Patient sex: M
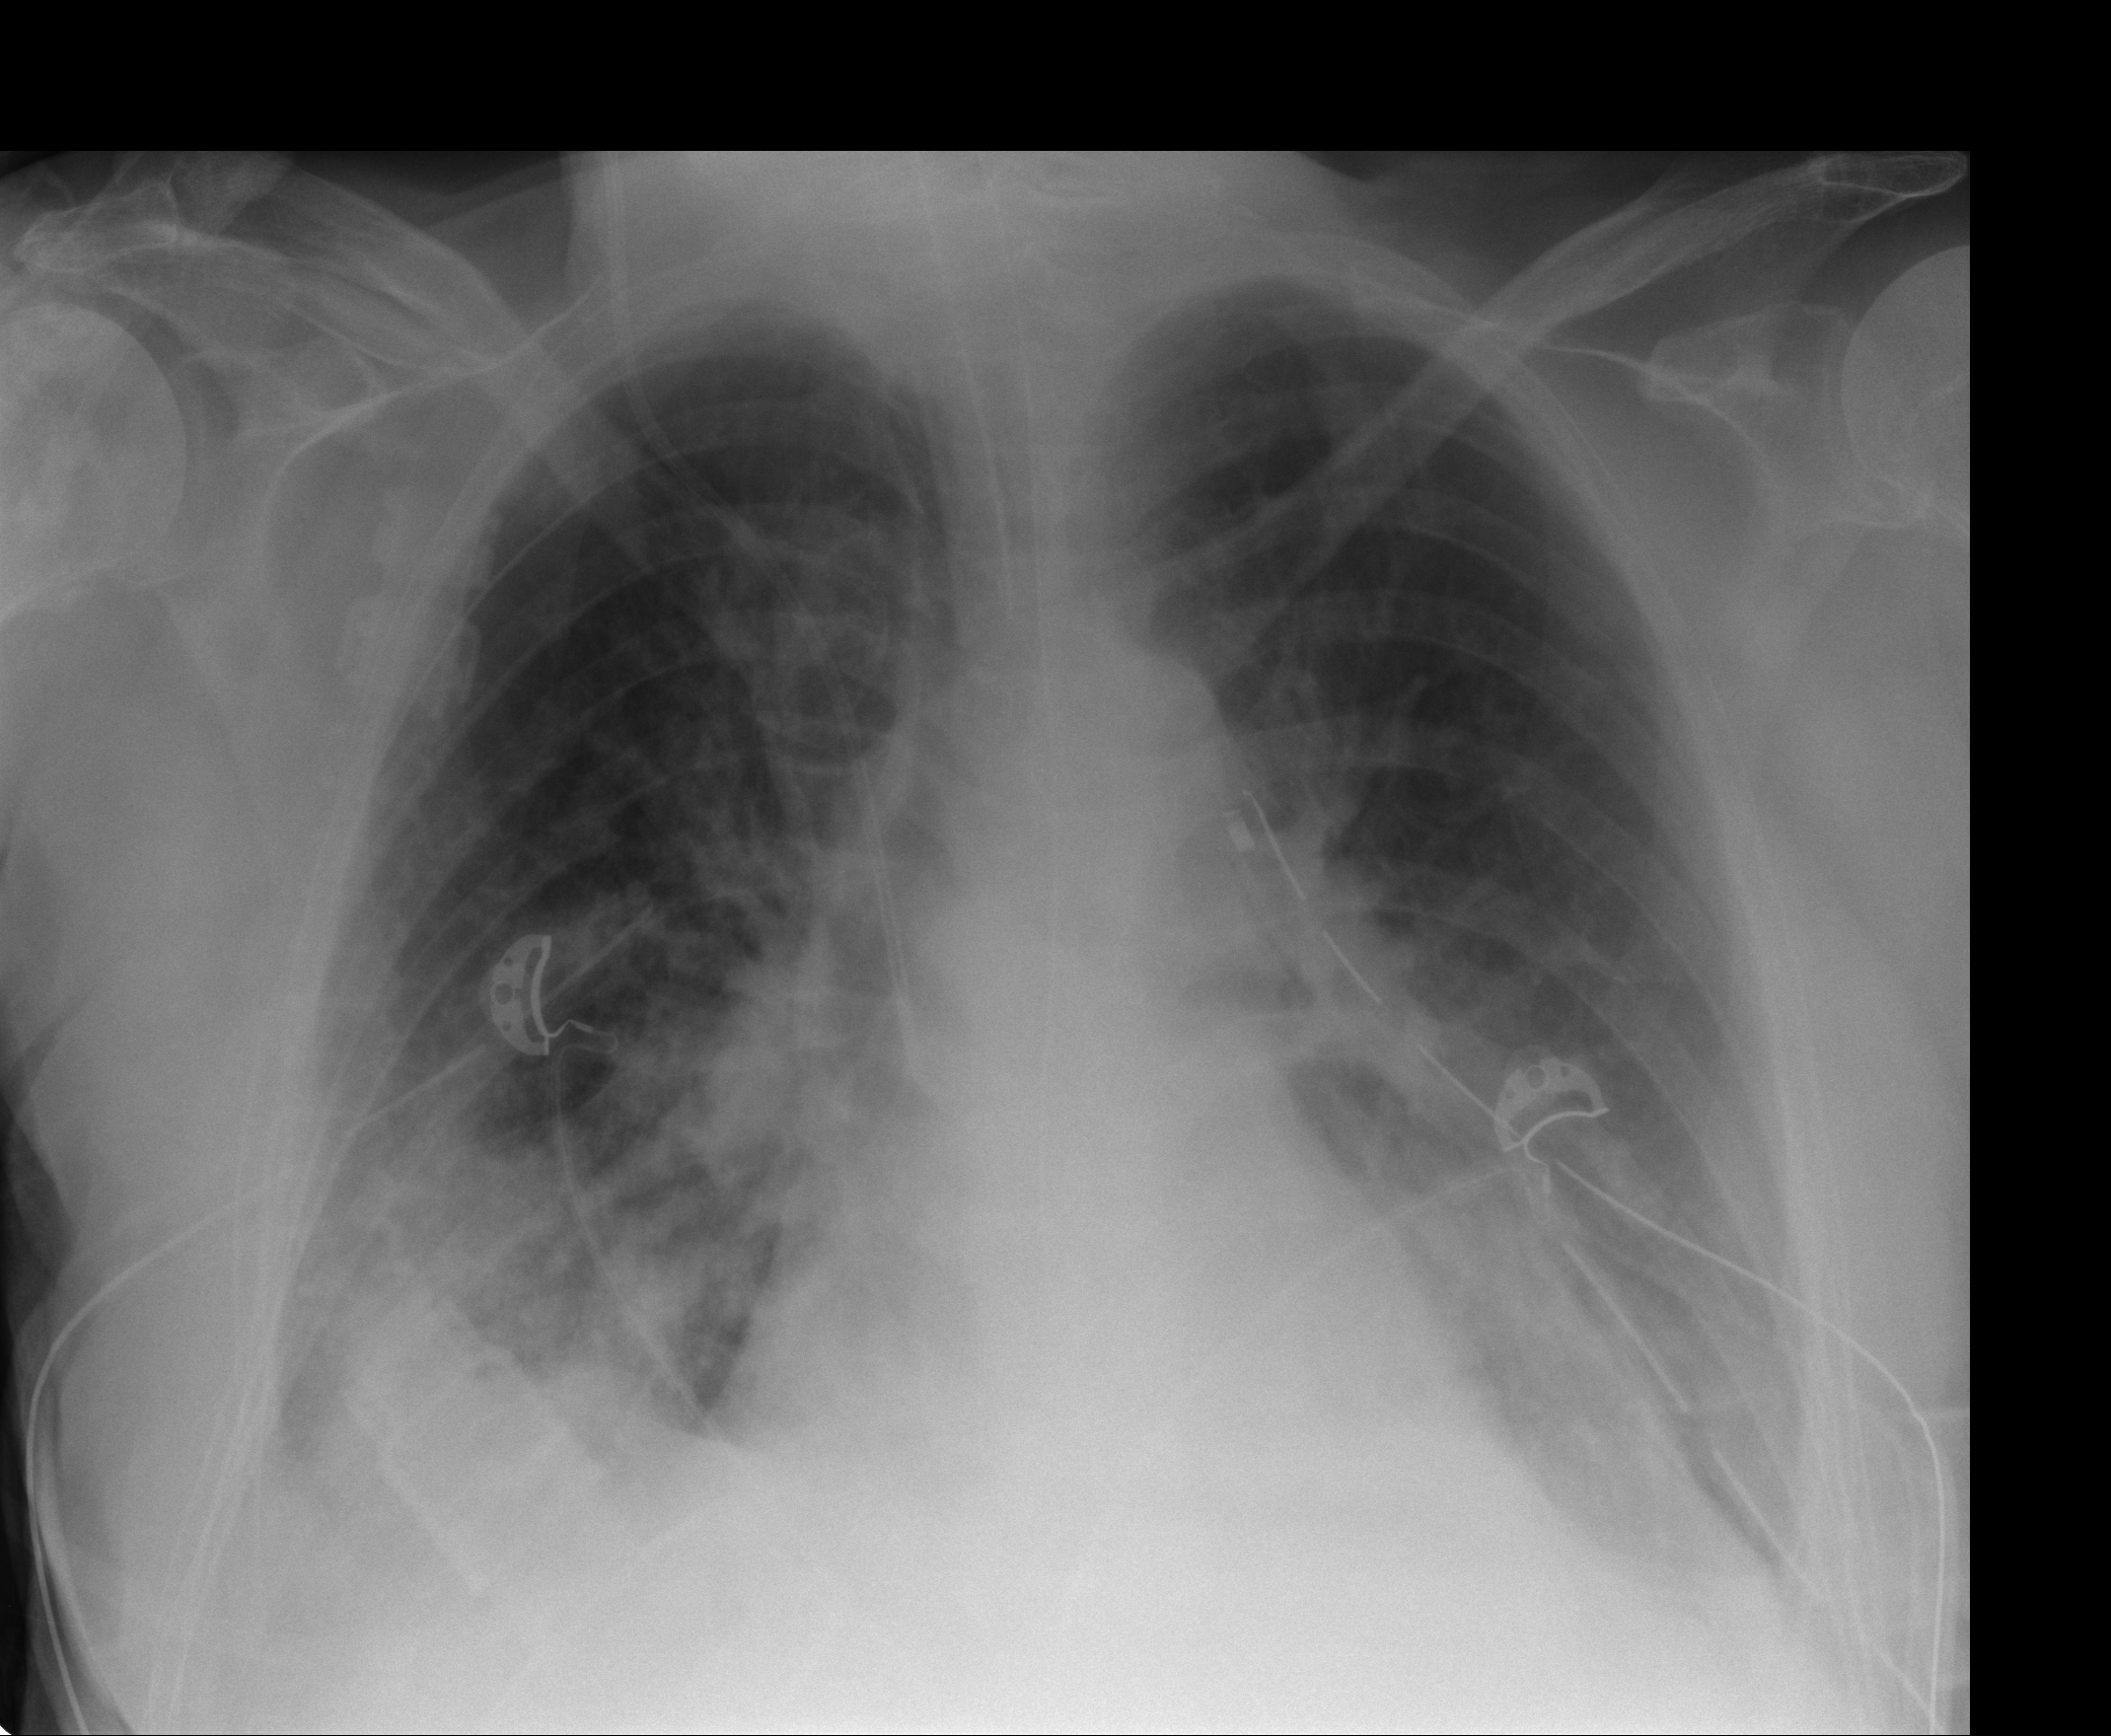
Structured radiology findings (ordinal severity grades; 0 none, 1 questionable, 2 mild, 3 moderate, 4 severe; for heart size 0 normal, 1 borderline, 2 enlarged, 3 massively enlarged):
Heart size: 0
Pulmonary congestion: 2
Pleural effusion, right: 2
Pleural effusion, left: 2
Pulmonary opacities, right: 2
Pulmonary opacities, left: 2
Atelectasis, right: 2
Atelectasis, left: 2